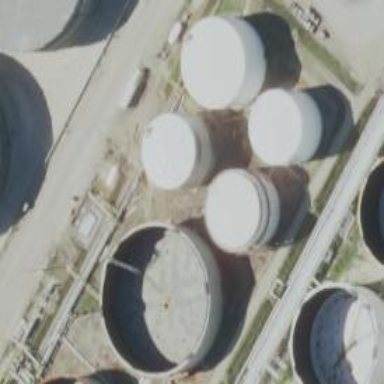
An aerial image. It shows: Storage tank that is man-made.